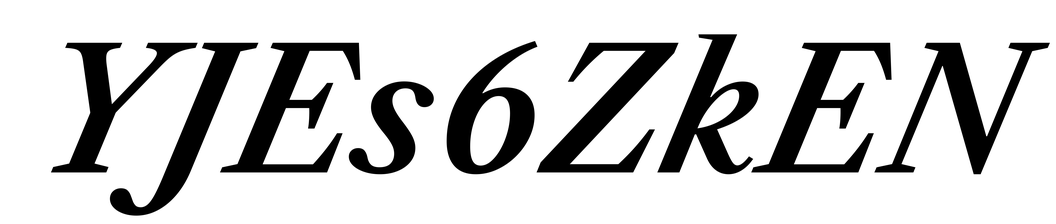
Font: LibreCaslonText-Italic_SemiBold_Italic